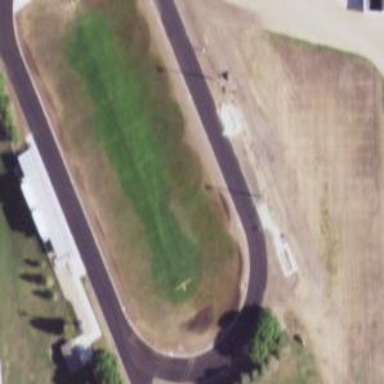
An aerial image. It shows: Asphalt track within leisure land area.